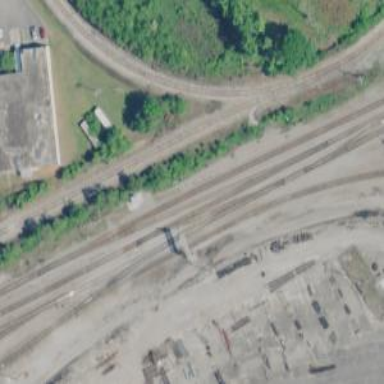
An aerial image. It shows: Railway track.